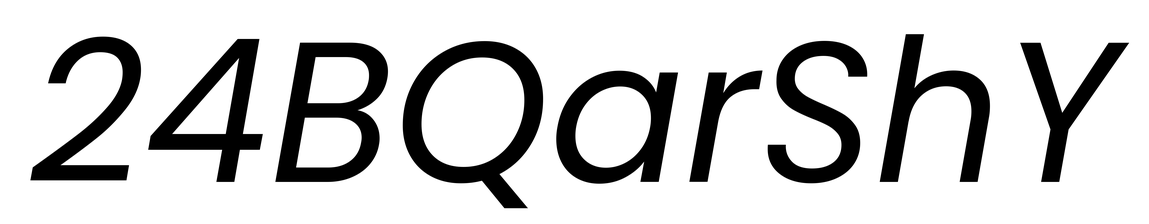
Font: Poppins-Italic